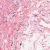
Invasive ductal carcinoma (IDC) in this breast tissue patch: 0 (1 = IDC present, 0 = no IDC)